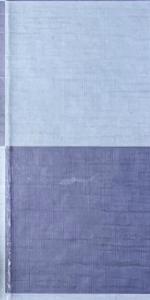
Label: Empty